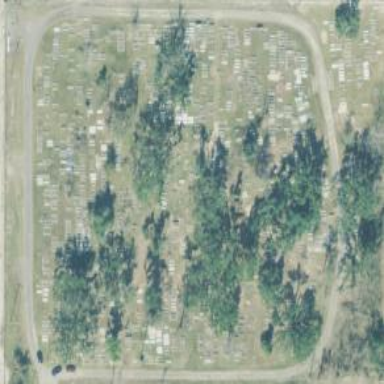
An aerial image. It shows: Grave yard.